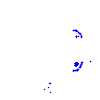
Particle: pion